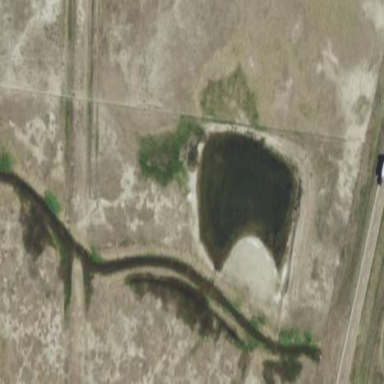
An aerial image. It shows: Reservoir area.